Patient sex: M
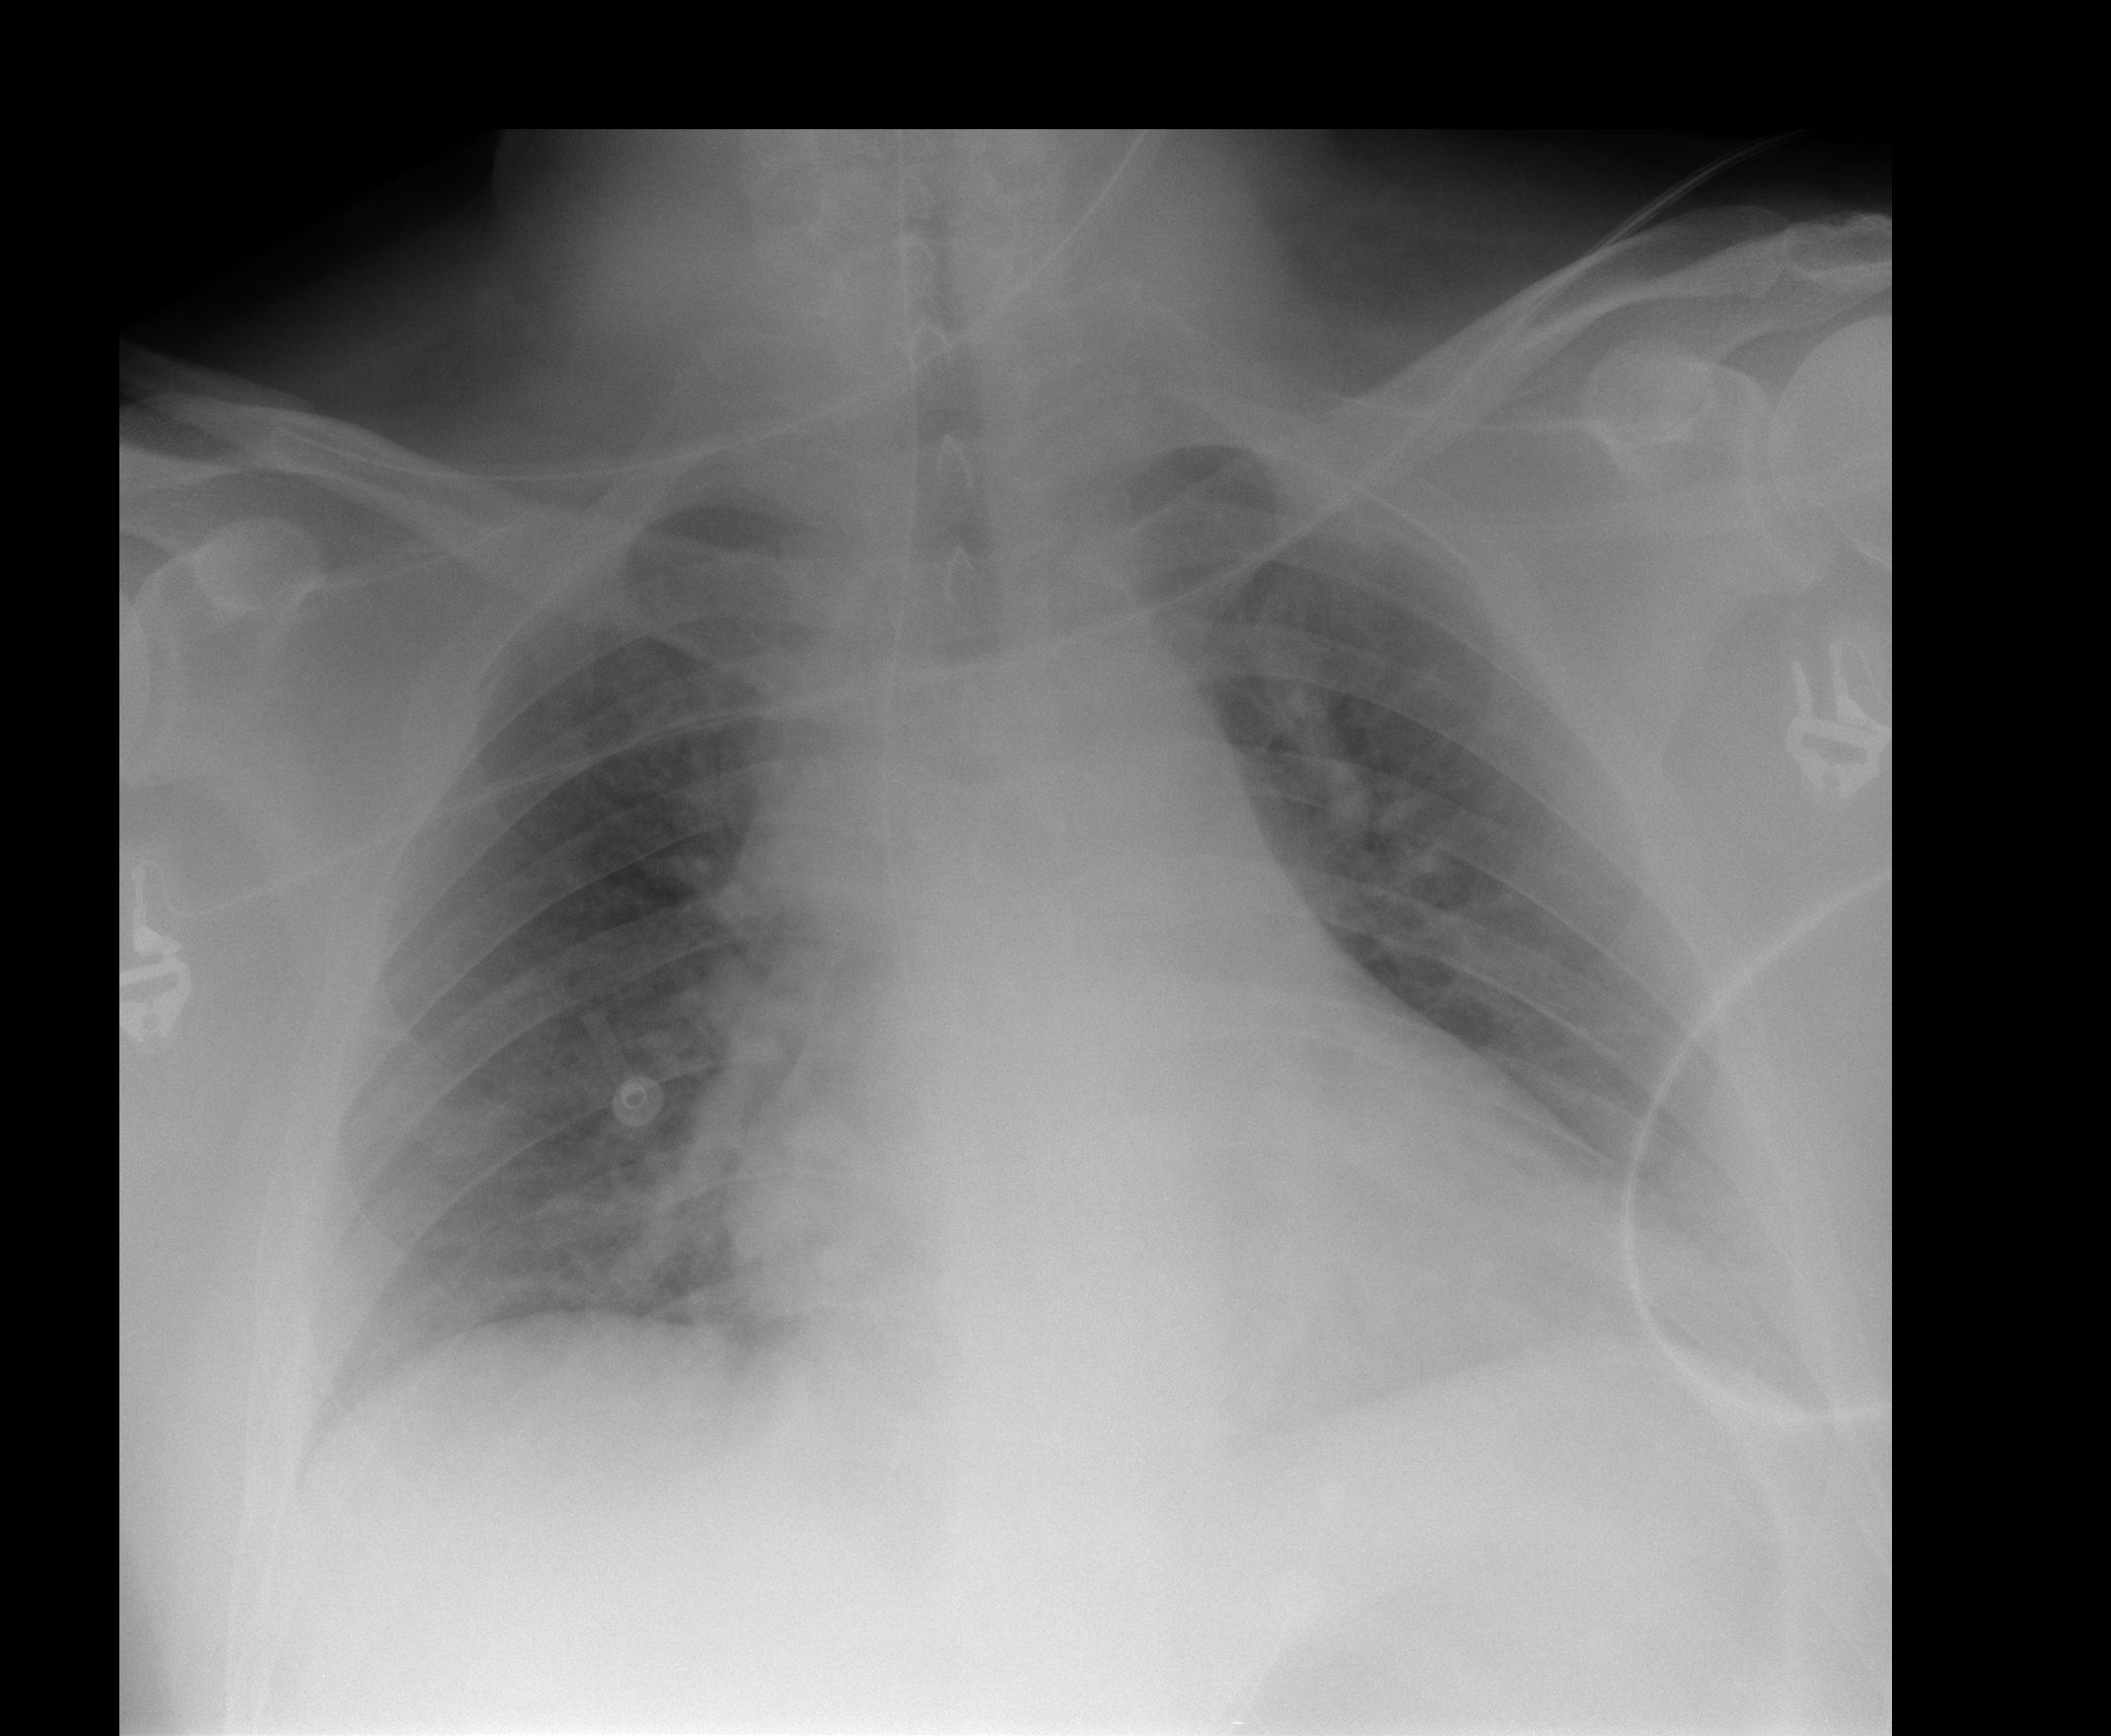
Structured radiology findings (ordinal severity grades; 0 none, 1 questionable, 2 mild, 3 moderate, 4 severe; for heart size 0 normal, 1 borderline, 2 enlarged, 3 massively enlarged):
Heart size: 1
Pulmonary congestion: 2
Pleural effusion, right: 0
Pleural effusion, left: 2
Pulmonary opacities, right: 0
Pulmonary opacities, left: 0
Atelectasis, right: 2
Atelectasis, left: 2